Question: How to set dot in vertically center of textview example (. Set .) , I want both dots in vertically center of set text. i have been tried with gravity center but didnt get any success, You can refer attached image where dot show after just now with very light color, i want same , so please suggest how to achieve this

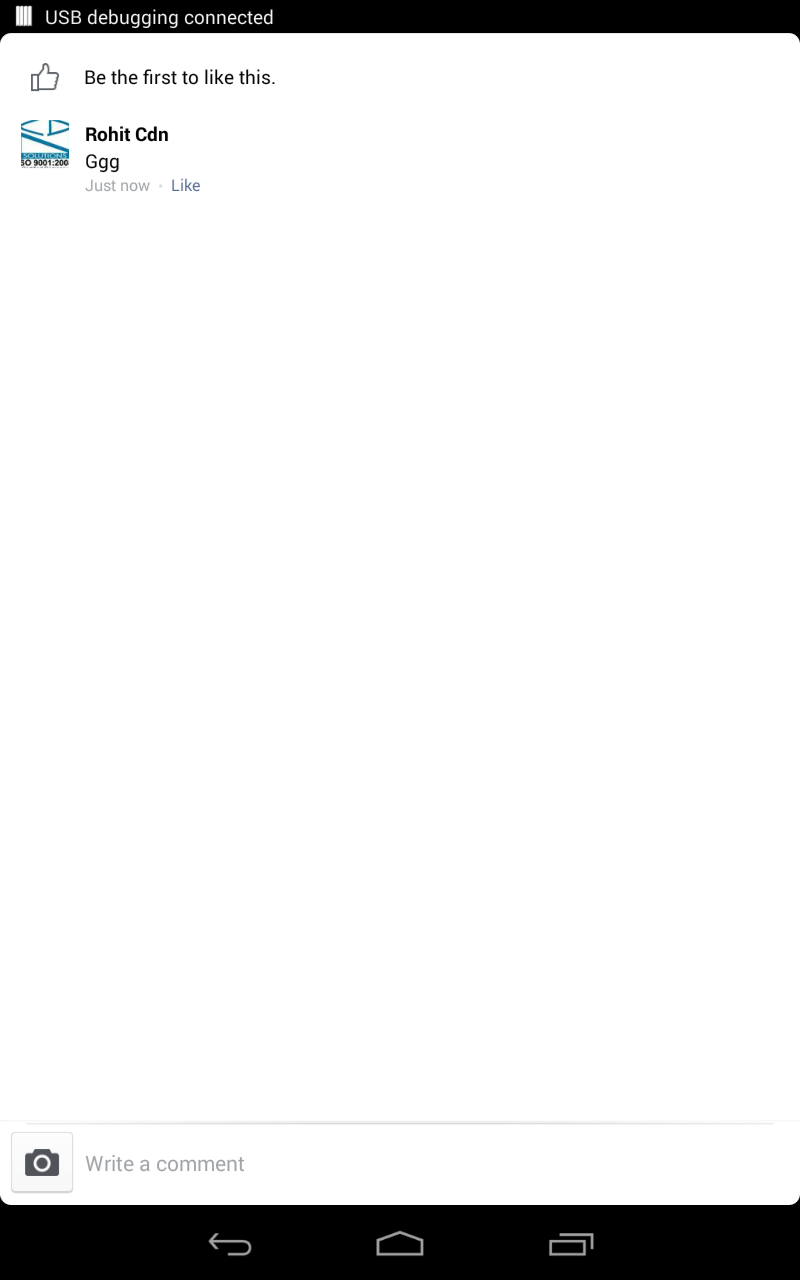
Answer: Use a bullet character, '*'